Question: Count the number of objects in the diagram.
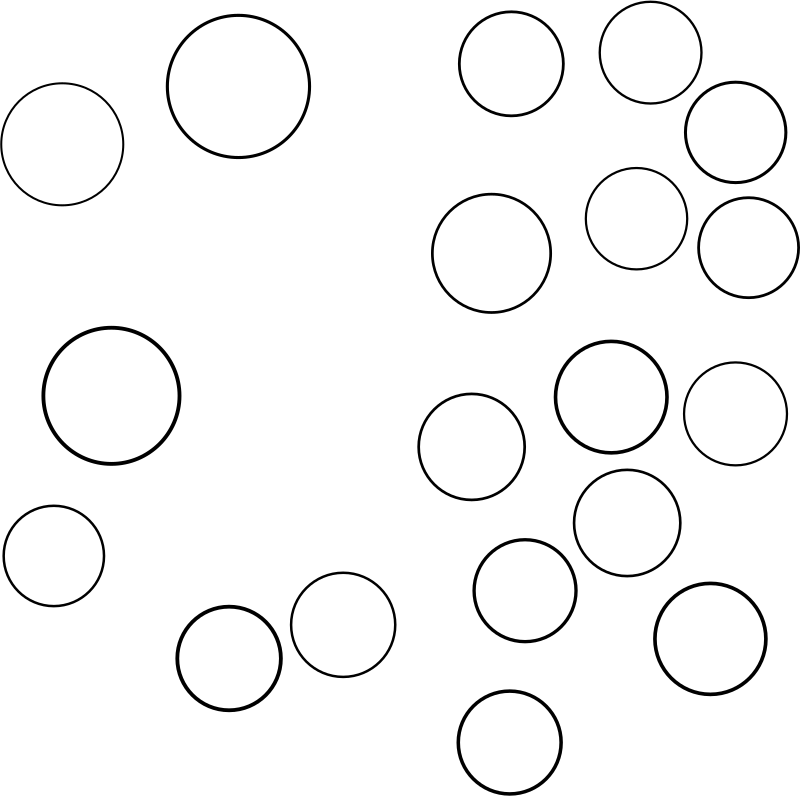
Answer: 19